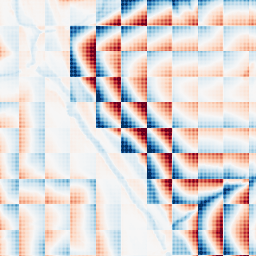
Category: wavelet
Decomposition family: wavelet_dwt
Decomposition parameters: wavelet: haar
level: 5
Upsampling method: sinc_hamming
Upsampling parameters: scale: 4
kernel_size: 4
Upsampling scale: 4